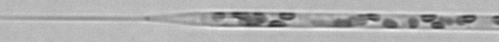
Label: Rhizosolenia